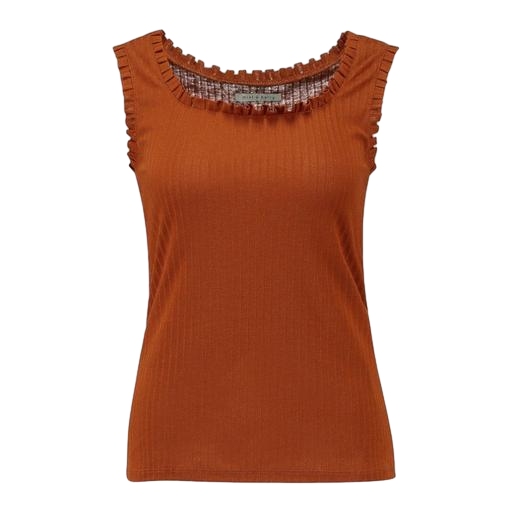
brown ribbed tank top, brown olivia tank, orange tank top, white background